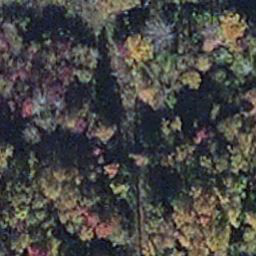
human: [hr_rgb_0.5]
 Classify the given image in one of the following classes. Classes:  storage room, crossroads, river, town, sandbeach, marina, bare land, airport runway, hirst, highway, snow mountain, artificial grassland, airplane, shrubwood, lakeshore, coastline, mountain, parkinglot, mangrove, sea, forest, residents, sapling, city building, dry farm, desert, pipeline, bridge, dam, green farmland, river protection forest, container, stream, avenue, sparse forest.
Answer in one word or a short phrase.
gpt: mangrove